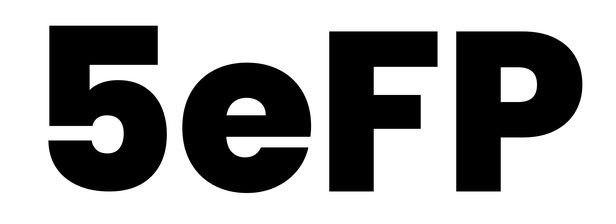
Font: Poppins-ExtraBold